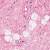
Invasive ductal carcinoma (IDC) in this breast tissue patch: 0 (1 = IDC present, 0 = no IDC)